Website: lowes
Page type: billing-address
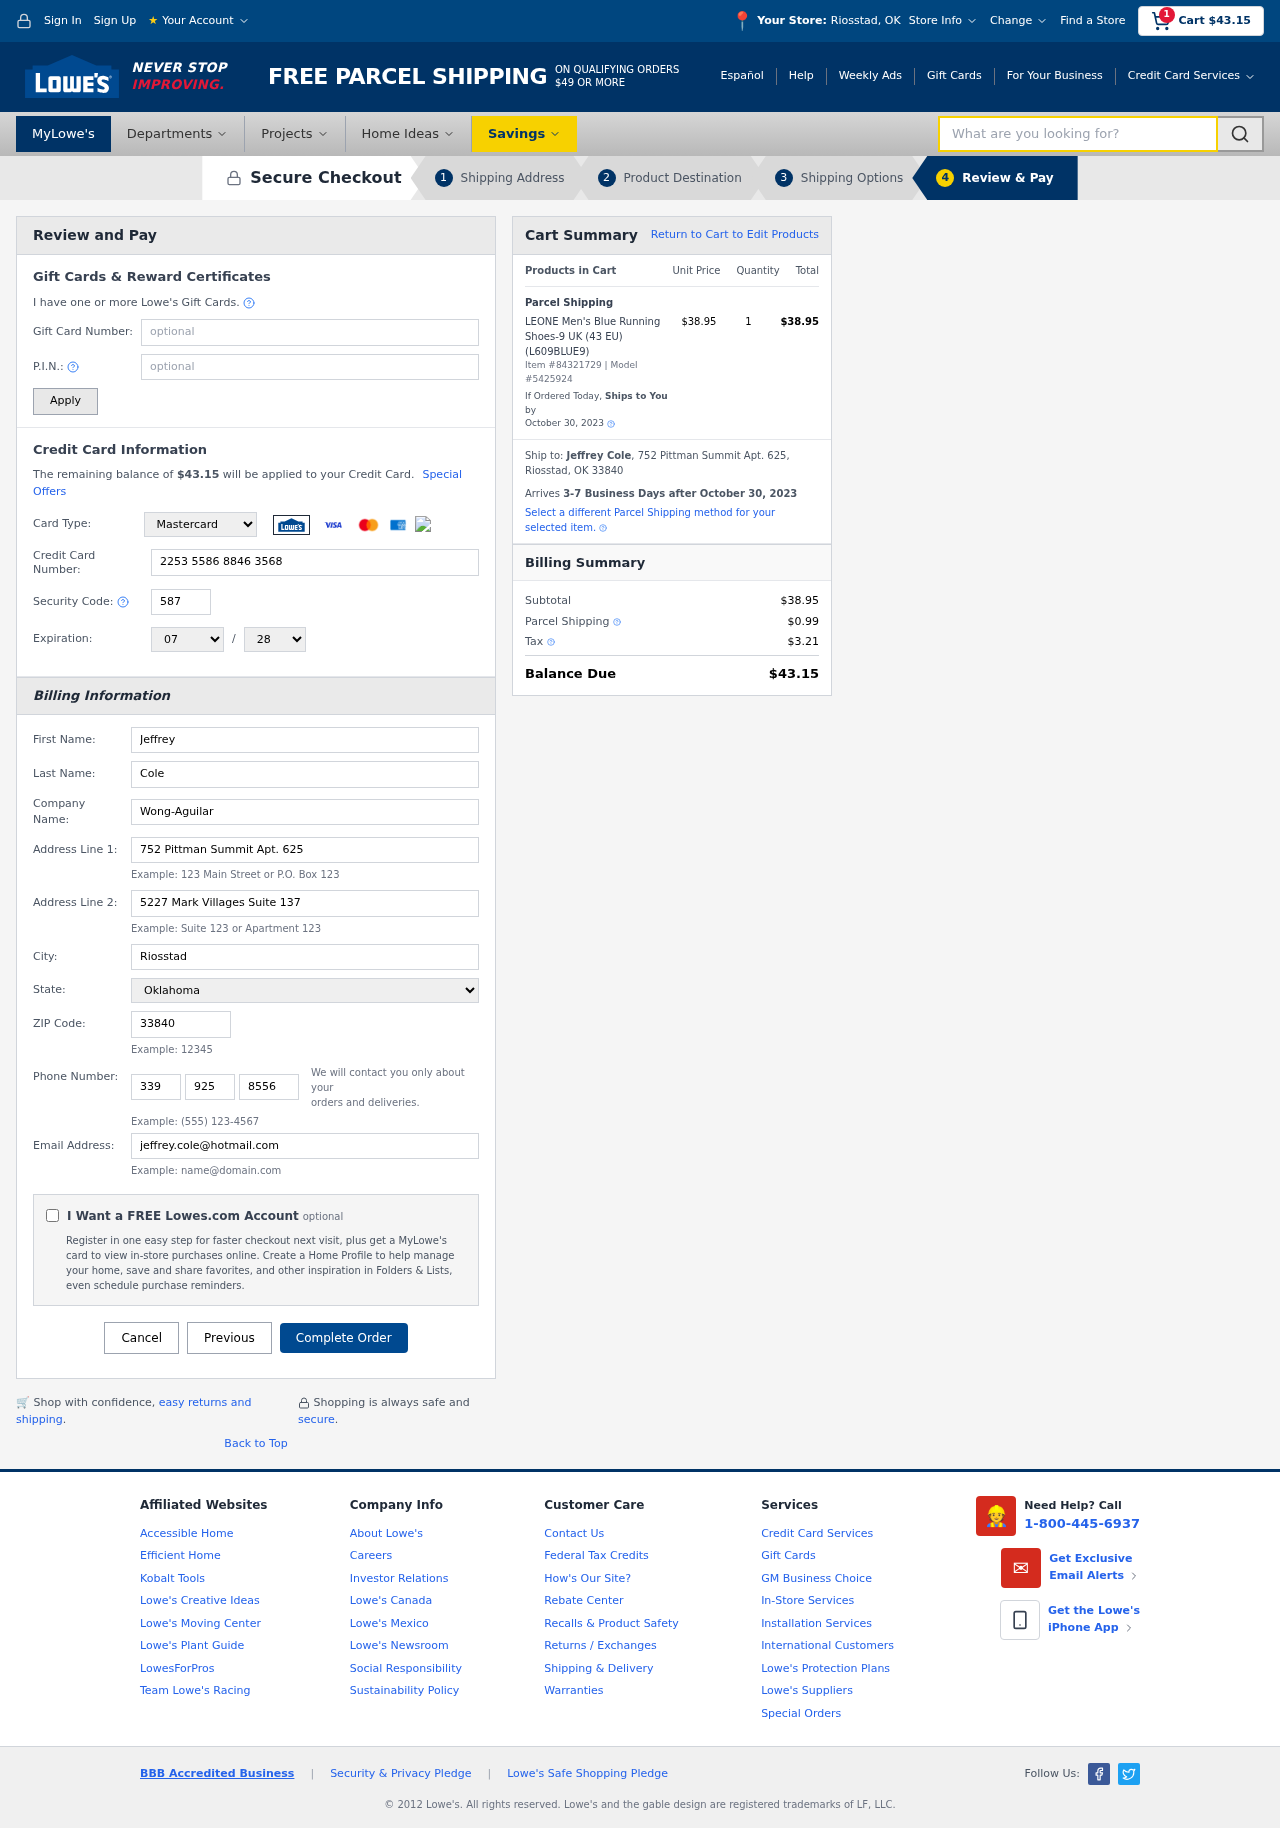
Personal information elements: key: PII_CARD_CVV
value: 587
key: PII_CARD_EXPIRY_MONTH
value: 07
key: PII_CARD_EXPIRY_YEAR
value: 28
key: PII_CARD_NUMBER
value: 2253 5586 8846 3568
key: PII_CARD_TYPE
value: Mastercard
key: PII_CITY
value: Riosstad
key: PII_CITY_STATE
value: Riosstad, OK
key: PII_COMPANY
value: Wong-Aguilar
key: PII_EMAIL
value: jeffrey.cole@hotmail.com
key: PII_FIRSTNAME
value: Jeffrey
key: PII_FULLNAME
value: Jeffrey Cole
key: PII_LASTNAME
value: Cole
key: PII_PHONE_AREA
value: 339
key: PII_PHONE_PREFIX
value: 925
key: PII_PHONE_SUFFIX
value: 8556
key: PII_POSTCODE
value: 33840
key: PII_STATE
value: Oklahoma
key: PII_STREET
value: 752 Pittman Summit Apt. 625
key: PII_STREET2
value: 5227 Mark Villages Suite 137
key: PII_CITY_STATE_ZIP
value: Riosstad, OK 33840
Product elements: key: PRODUCT1_NAME
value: LEONE Men's Blue Running Shoes-9 UK (43 EU) (L609BLUE9)
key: PRODUCT1_PRICE
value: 38.95
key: PRODUCT1_QUANTITY
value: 1
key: PRODUCT_ITEM_NUMBER
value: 84321729
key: PRODUCT_MODEL_NUMBER
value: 5425924
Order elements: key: ORDER_SUBTOTAL
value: $43.15
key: ORDER_TOTAL
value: $43.15
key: ORDER_SHIPPING_DATE
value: October 30, 2023
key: ORDER_SUBTOTAL
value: $38.95
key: ORDER_DELIVERY_DATE
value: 3-7 Business Days after October 30, 2023
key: ORDER_SHIPPING_DATE2
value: October 30, 2023
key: ORDER_SUBTOTAL2
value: $38.95
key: ORDER_SHIPPING_COST
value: $0.99
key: ORDER_TAX
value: $3.21
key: ORDER_TOTAL2
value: $43.15
Search elements: key: HEADER_SEARCH
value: What are you looking for?